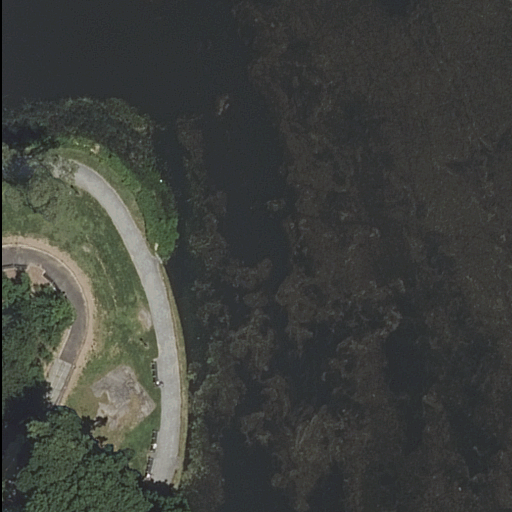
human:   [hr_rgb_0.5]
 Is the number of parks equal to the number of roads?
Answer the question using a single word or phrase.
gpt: no

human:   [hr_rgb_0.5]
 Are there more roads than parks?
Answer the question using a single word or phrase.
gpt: yes

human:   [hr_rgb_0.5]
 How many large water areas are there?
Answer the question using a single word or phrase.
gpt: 1

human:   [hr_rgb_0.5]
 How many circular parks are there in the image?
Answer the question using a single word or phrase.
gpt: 0

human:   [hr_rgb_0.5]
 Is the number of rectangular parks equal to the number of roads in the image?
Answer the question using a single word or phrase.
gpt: no

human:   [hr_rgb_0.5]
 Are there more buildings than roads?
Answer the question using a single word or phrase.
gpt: no

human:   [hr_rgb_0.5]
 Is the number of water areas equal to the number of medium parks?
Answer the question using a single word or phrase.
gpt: yes

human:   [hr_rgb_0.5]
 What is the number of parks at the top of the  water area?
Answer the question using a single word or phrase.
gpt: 0

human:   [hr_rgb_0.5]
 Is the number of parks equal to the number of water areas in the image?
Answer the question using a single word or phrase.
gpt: yes

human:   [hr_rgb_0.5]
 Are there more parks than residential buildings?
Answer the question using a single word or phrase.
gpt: yes

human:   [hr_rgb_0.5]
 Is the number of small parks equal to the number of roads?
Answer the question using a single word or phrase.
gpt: no

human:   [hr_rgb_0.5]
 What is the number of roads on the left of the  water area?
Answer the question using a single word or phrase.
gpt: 4

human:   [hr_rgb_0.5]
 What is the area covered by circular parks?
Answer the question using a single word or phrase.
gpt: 0m2

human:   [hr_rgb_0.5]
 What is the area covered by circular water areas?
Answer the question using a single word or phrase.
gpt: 0m2

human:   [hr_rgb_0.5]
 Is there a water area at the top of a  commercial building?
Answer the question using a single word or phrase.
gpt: no

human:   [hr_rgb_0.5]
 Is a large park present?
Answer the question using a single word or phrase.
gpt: no

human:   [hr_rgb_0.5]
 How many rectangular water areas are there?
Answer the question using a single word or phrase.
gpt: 0

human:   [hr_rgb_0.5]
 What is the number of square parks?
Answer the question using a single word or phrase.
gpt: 0

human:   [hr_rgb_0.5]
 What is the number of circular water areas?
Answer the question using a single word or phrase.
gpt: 0

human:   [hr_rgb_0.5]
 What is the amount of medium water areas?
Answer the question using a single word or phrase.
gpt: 0

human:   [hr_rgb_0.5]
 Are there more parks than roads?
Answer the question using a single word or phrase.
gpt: no

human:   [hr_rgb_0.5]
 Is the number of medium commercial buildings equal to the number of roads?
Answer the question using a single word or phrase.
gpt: no

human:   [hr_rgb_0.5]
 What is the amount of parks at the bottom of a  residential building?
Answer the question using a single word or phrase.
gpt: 0

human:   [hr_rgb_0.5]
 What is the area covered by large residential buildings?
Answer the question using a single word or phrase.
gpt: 0m2

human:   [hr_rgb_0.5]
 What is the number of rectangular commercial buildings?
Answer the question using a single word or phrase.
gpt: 0

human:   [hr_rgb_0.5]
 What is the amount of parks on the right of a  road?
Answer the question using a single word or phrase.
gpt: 0

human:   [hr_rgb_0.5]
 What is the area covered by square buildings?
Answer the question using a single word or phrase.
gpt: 0m2

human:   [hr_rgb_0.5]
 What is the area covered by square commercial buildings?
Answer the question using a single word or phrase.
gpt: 0m2

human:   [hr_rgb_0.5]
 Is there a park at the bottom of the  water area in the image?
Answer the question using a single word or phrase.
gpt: yes

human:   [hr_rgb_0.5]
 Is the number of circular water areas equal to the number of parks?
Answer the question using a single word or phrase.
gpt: no

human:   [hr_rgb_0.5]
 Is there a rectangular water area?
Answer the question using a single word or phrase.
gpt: no

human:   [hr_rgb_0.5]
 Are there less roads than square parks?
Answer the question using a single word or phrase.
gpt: no

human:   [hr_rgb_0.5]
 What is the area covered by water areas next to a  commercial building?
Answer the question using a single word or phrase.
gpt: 0m2

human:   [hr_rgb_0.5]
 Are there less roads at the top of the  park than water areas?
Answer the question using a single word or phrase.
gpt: no

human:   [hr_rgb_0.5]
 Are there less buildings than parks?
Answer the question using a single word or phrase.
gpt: yes

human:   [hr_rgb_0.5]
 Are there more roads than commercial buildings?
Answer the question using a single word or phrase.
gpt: yes